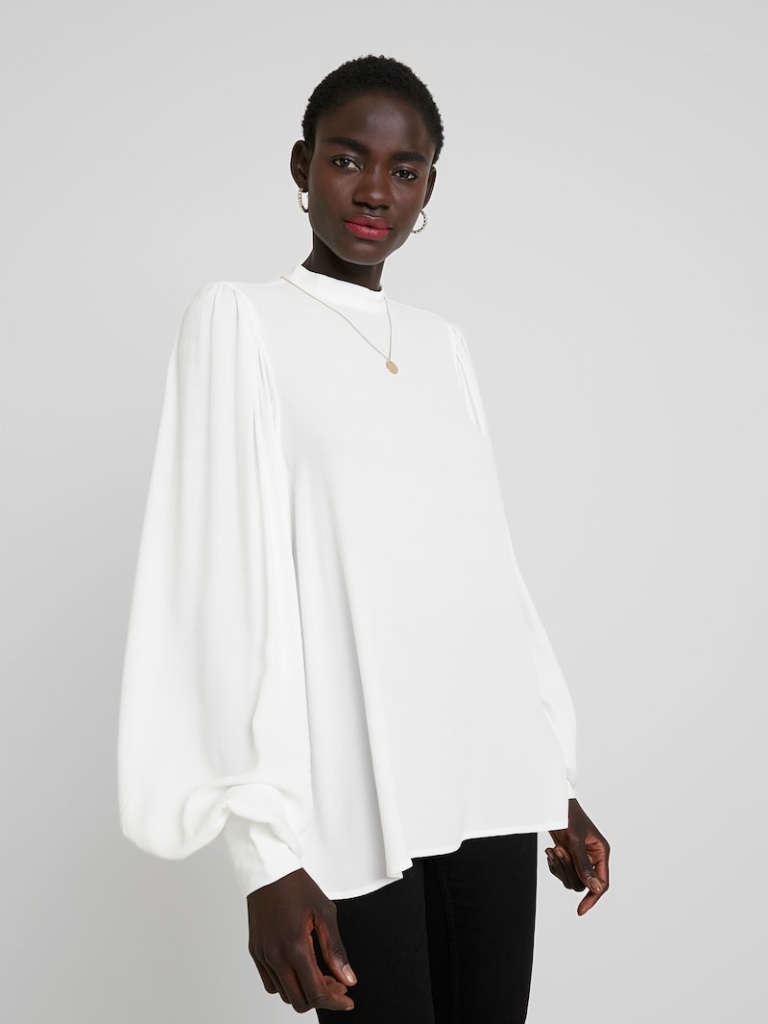
cotton relaxed a long-sleeved with the sleeves down tunic length Untucked mock blouse